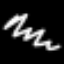
Label: squiggle